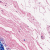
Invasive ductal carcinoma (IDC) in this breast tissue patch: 0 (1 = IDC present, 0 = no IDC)